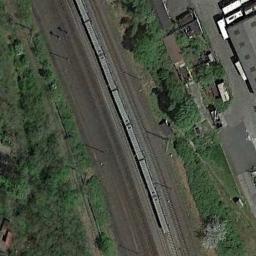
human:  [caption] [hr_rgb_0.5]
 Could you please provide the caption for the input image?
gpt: These railways have a grove of trees on one side of the railways and a train is on one railway .

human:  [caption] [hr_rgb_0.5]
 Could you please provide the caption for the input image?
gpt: There are many trees beside the railway .

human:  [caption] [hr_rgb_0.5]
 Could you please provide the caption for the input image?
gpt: The railway is next to some trees and grass .

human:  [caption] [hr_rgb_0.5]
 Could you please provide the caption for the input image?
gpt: There are dense buildings on both sides of the railway .

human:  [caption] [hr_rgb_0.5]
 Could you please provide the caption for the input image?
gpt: There are some green bushes beside the railway with a gray train .